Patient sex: F
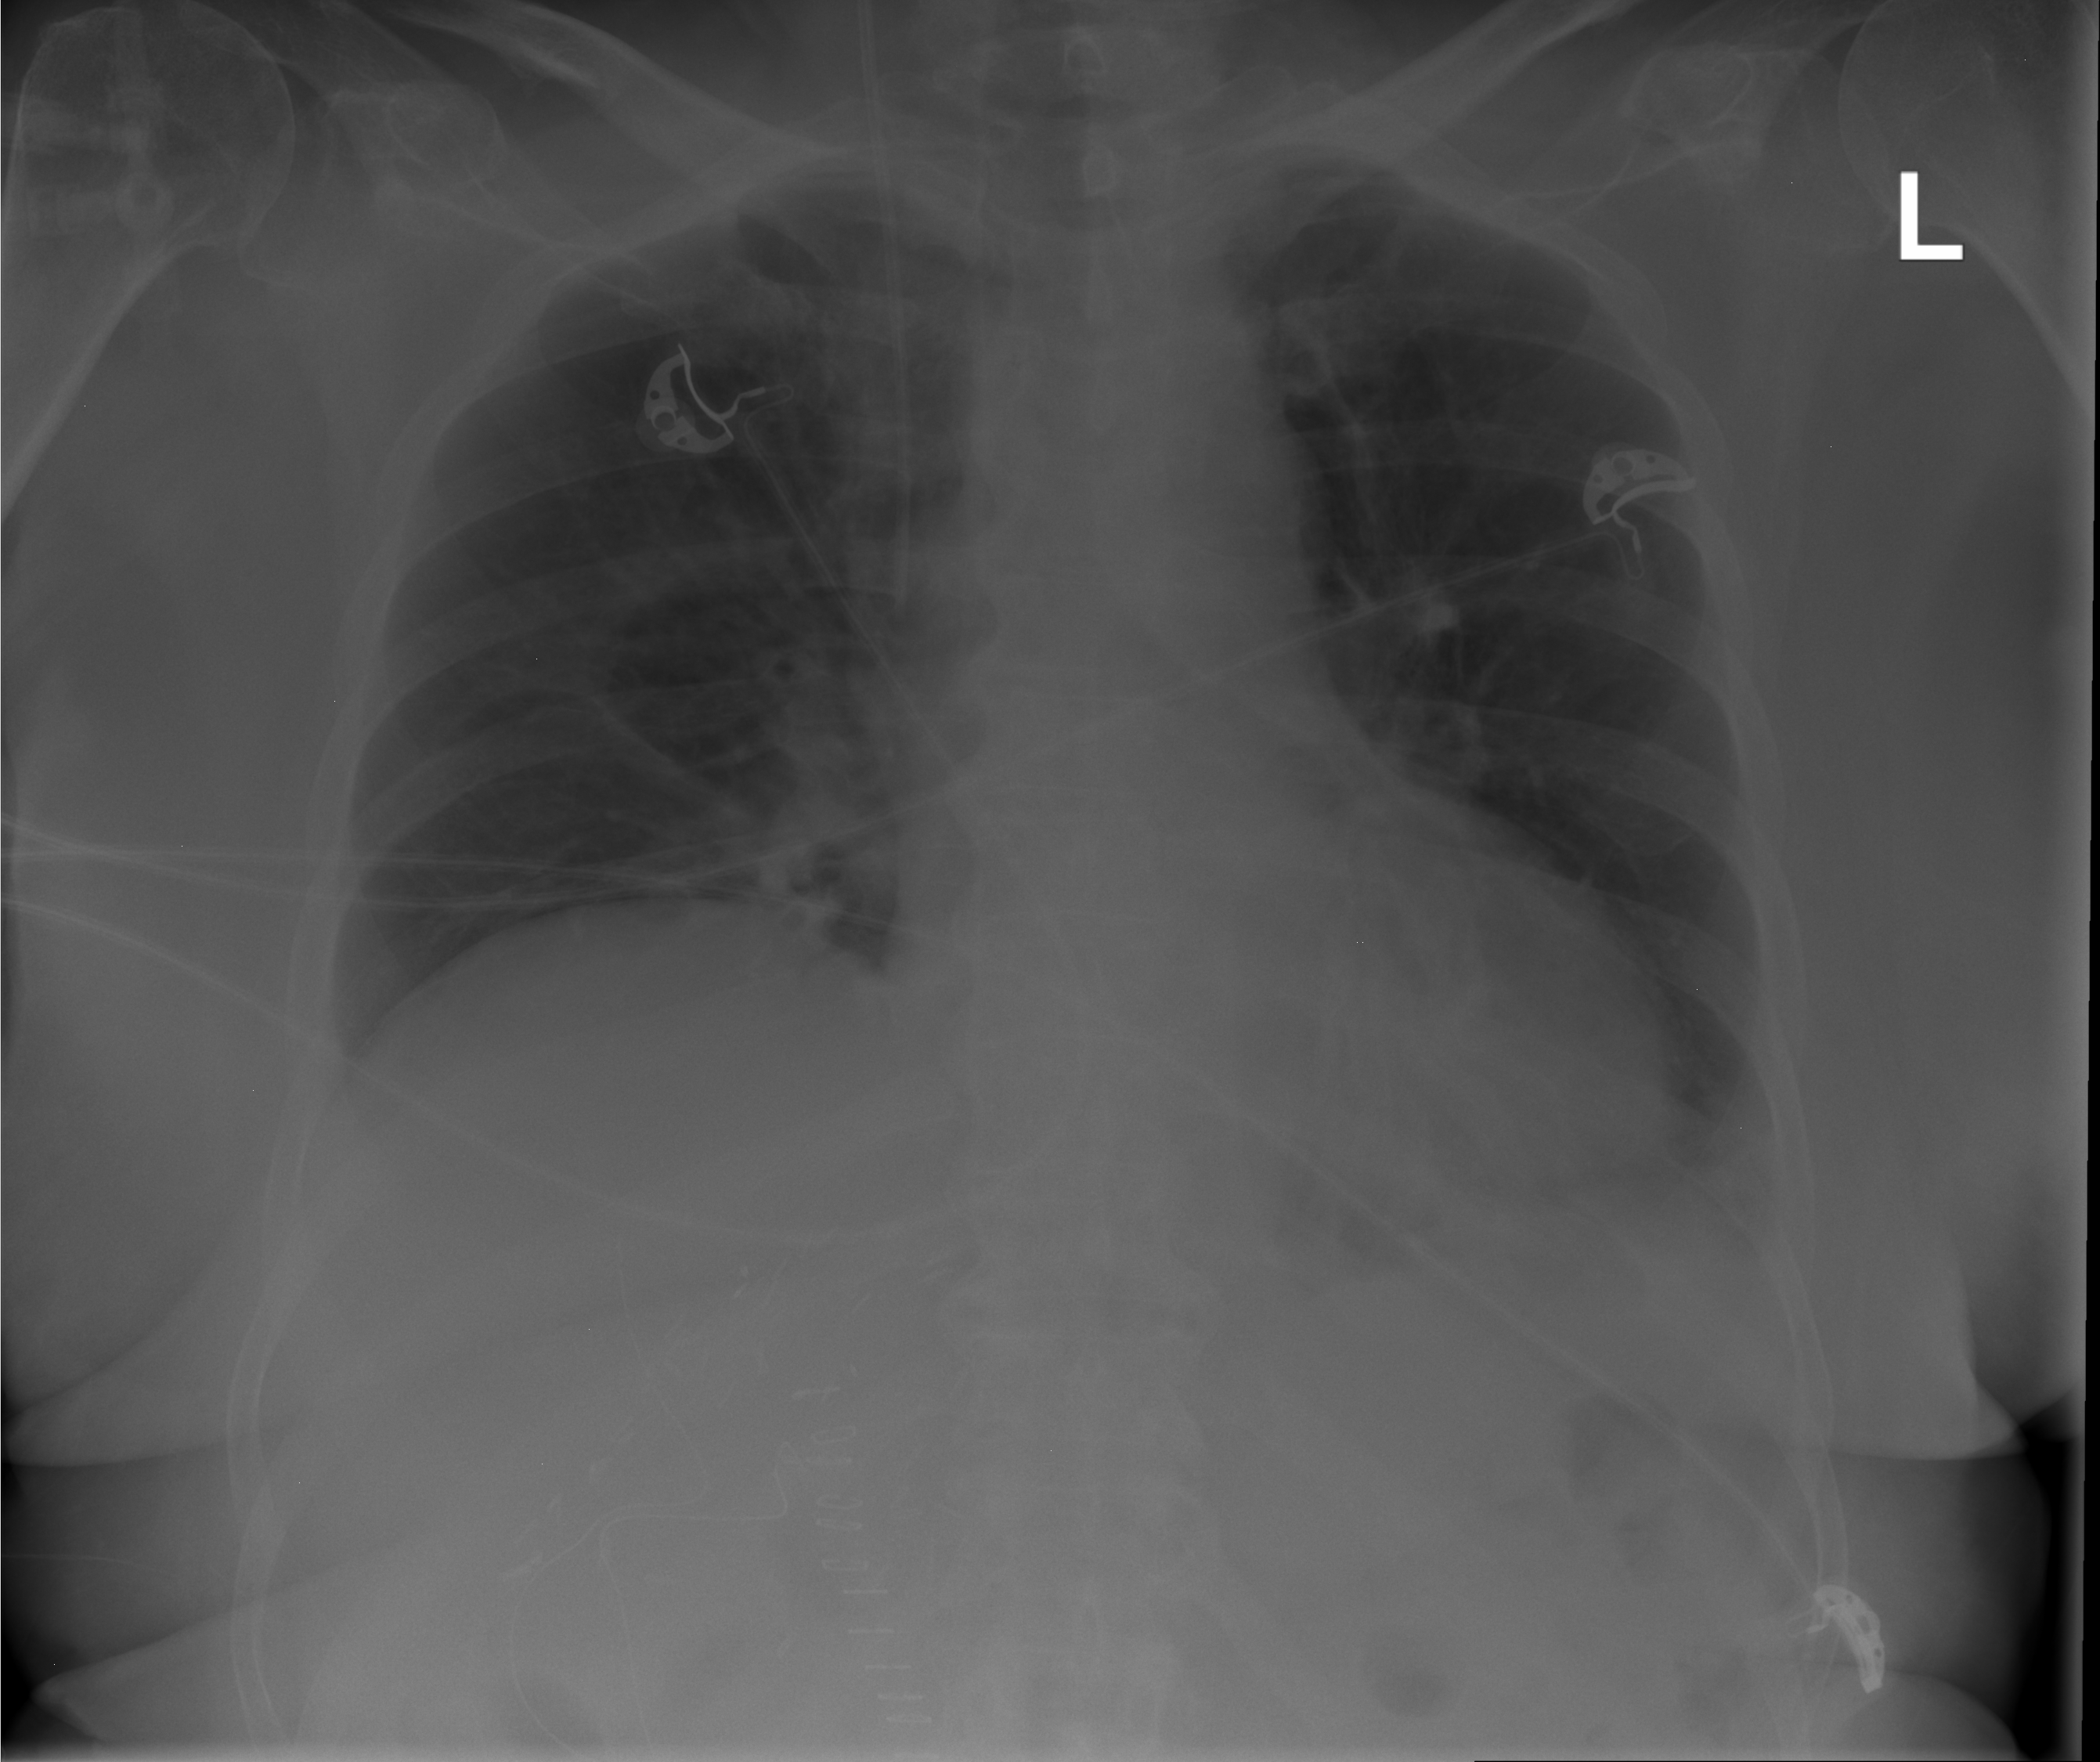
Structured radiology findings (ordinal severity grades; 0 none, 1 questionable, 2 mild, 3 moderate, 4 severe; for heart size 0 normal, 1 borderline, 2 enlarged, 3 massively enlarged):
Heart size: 0
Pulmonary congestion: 0
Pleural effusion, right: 0
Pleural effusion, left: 2
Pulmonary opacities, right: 0
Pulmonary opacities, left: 0
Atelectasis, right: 2
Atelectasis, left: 0